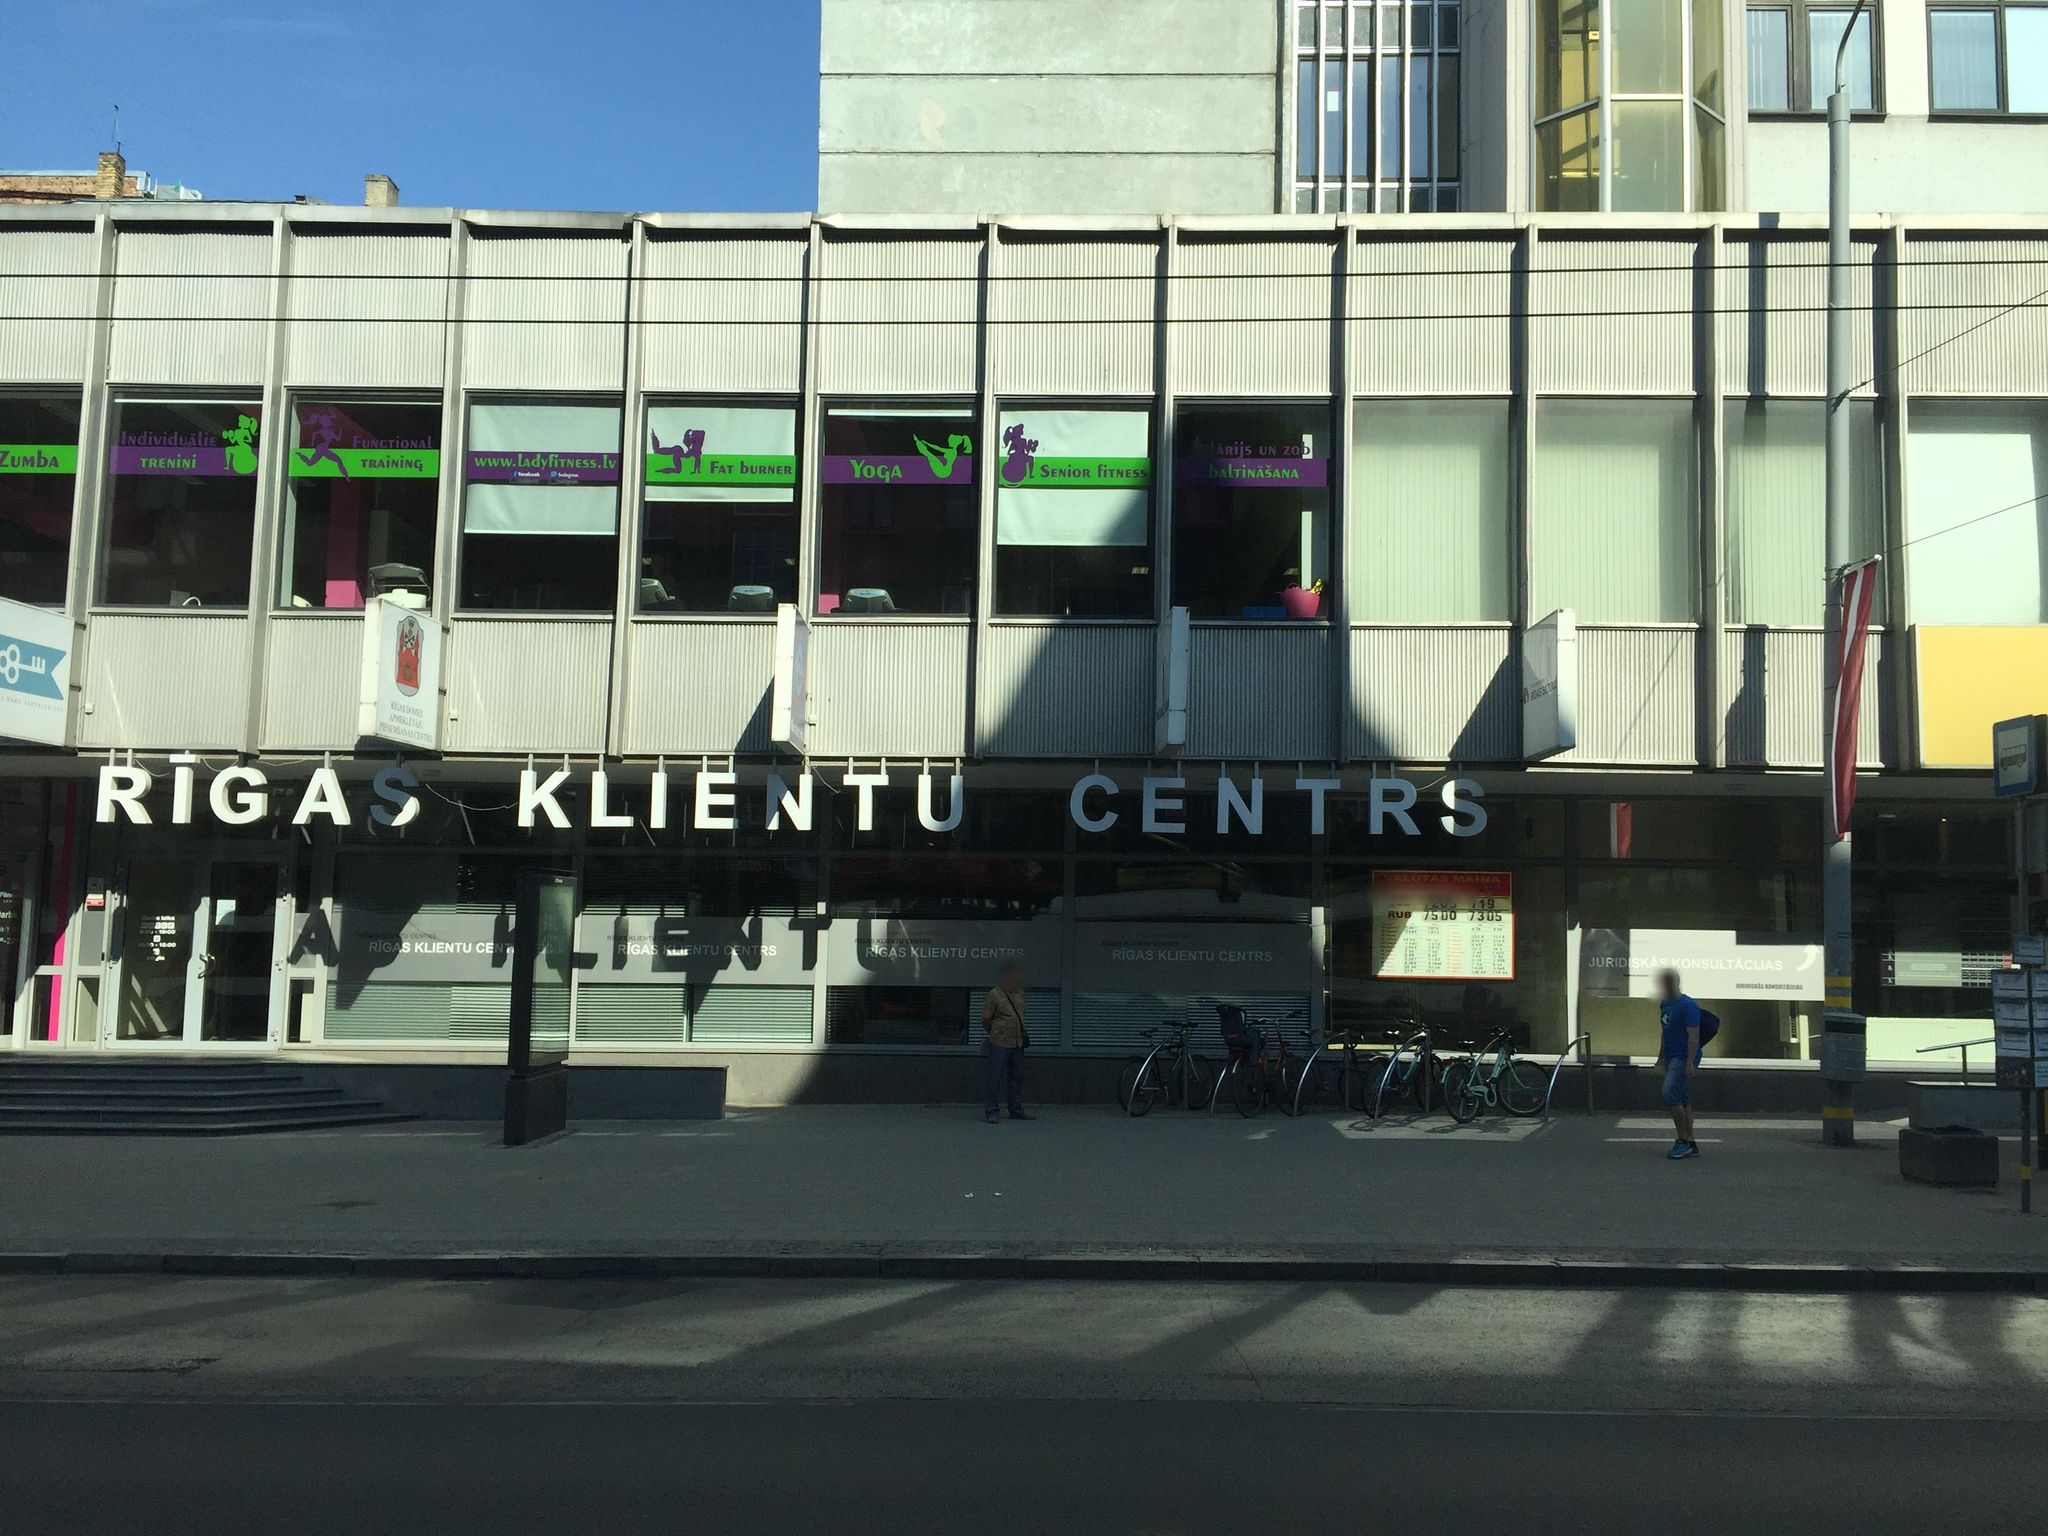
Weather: clear
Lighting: day
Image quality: good
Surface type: walking surface
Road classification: trunk
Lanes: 4
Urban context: urban centre
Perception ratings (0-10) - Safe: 6.8, Lively: 5.35, Beautiful: 4.63, Boring: 3.16, Depressing: 2.58, Wealthy: 6.44